Question: I have a Neo4j server into which I imported 600k+ Person nodes from a csv. Each node has the following properties
'''
userid, username, email, firstname, lastname, age
'''
Before importing, I set up the following constraints...
'''
CREATE CONSTRAINT ON (p:Person) assert p.userid is unique
CREATE CONSTRAINT ON (p:Person) assert p.username is unique
CREATE CONSTRAINT ON (p:Person) assert p.email is unique
'''
The import seemed to go well and I decided to run the following Cypher statements to verify some data
'''
MATCH (p:Person{userid:8423}) return p
MATCH (p:Person{username:"jomski2009"}) return p
'''
The first query correctly returned the result expected. However, running the second query return an empty result. I can verify that the username does indeed exist as its supposed to be the same object returned by both queries.
I have tried dropping and recreating the username constraint and yet no change. What could I be doing wrong?
EDIT: I attached a screenshot of the result when I match on userid. Matching on the username displayed just does not work.

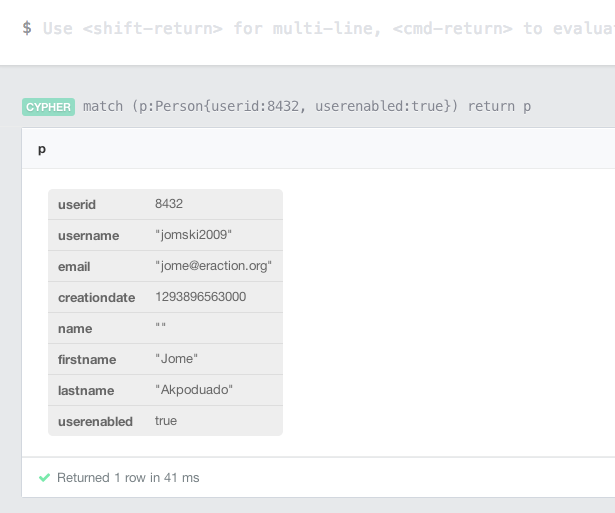
Answer: Are you sure you have no typos?
Already in this question, you use the userid 8432 once and once 8423 ?
I tried your constraints and creating and matching and it worked for me.
'''
CREATE CONSTRAINT ON (p:Person) ASSERT p.userid IS UNIQUE
CREATE CONSTRAINT ON (p:Person) ASSERT p.username IS UNIQUE
CREATE (p:Person { userid:8423,username:"jomski2009" }) RETURN p
-> {userid:8423, username:"jomski2009"}
MATCH (p:Person { userid:8423 }) RETURN p
-> {userid:8423, username:"jomski2009"}
MATCH (p:Person { username:"jomski2009" }) RETURN p
-> {userid:8423, username:"jomski2009"}
'''
Can you please try the exactly same steps?